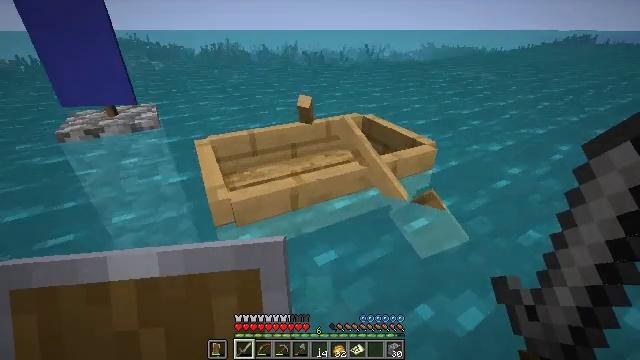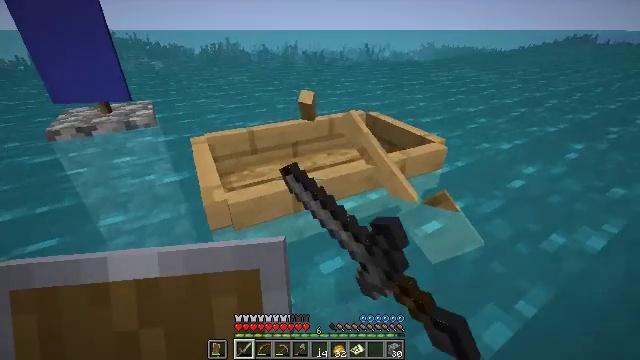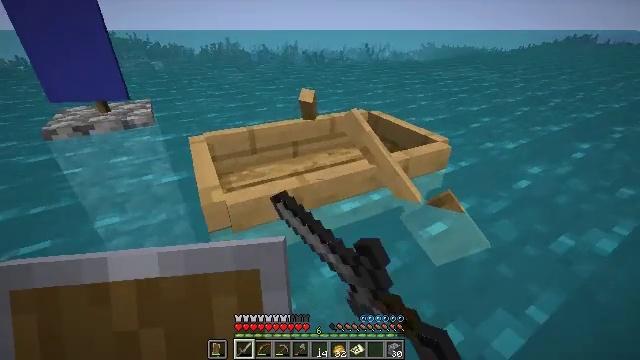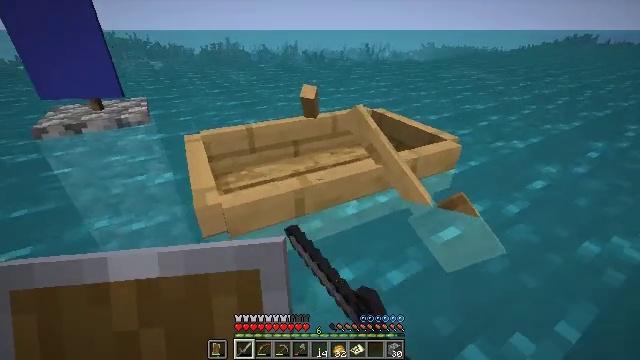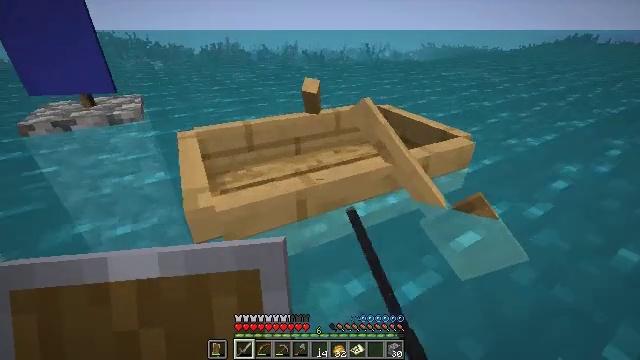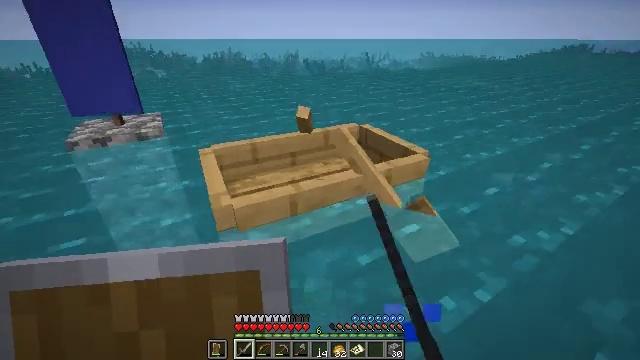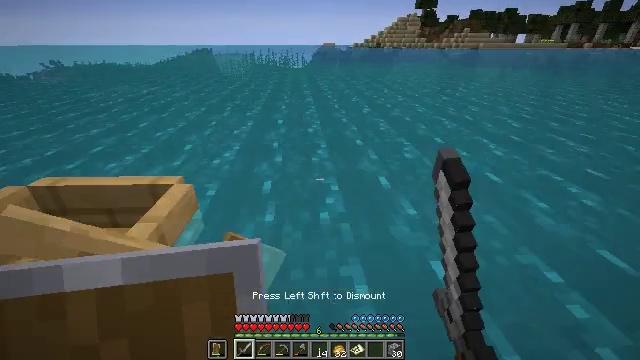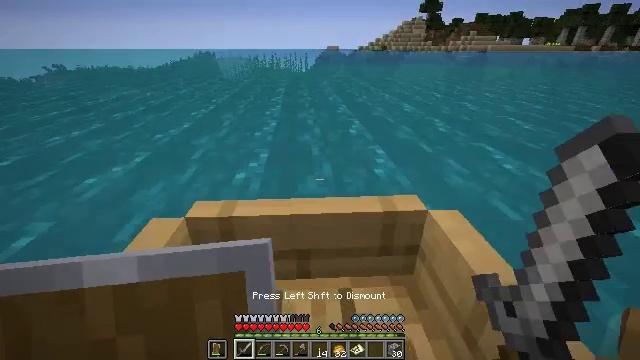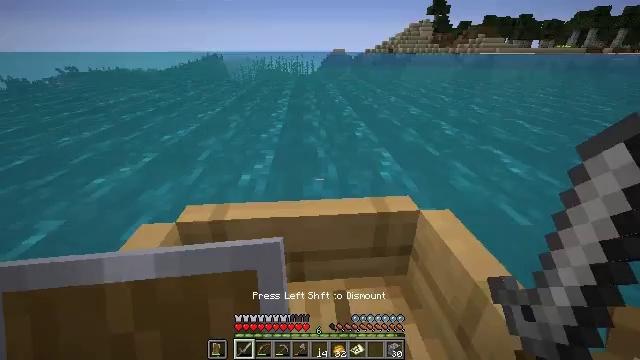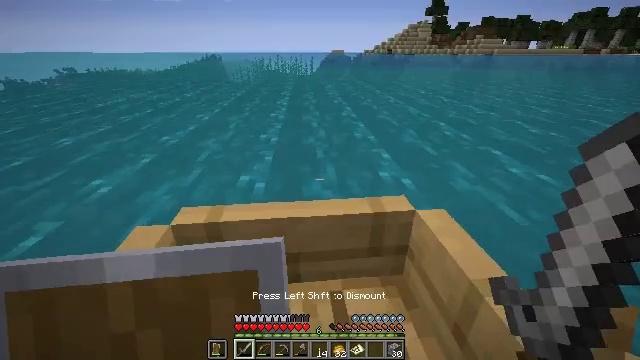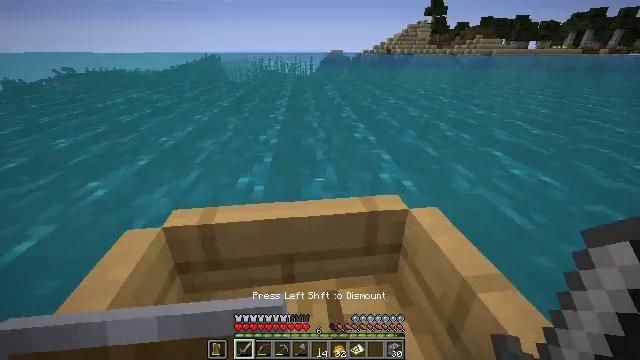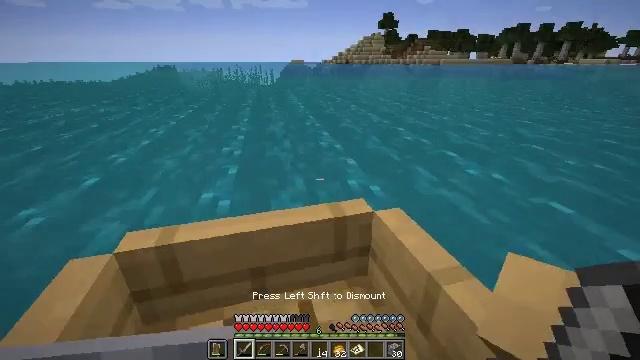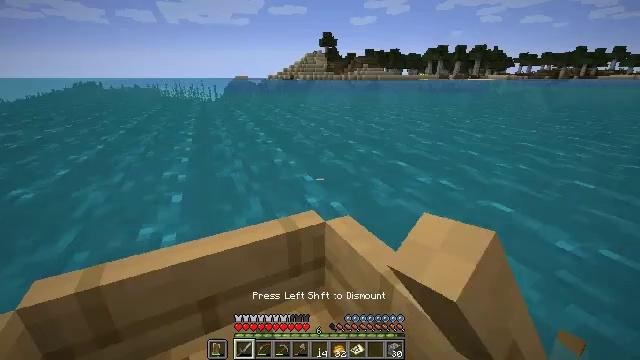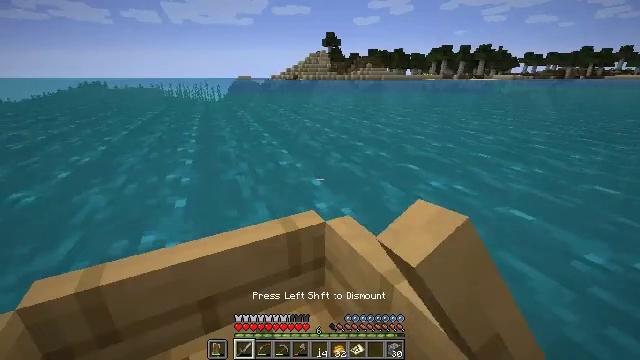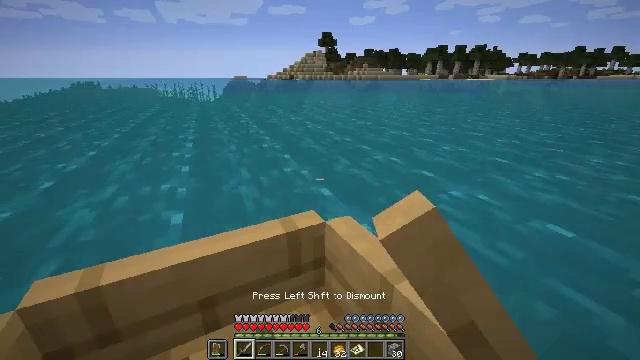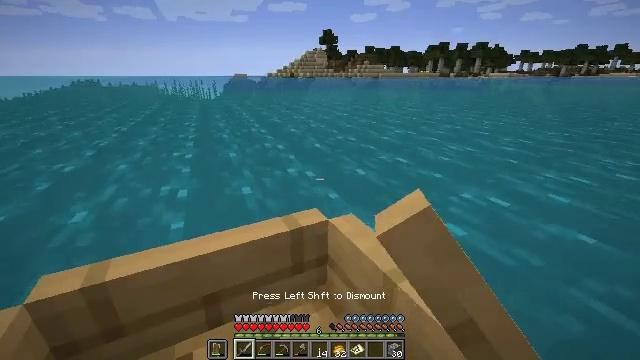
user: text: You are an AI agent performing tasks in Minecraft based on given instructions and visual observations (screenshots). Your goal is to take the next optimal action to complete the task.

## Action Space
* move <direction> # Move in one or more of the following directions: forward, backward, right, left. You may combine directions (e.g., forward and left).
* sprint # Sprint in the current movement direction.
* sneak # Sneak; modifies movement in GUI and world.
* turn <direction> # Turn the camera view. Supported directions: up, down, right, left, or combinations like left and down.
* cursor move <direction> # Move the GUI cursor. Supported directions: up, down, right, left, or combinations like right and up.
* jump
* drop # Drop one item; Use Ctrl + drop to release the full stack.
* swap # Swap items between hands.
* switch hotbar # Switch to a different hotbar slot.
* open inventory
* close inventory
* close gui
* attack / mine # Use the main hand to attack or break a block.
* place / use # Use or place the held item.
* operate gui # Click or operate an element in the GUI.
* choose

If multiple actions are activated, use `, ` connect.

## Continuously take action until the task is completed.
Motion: motion action
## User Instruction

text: Dig up some sand.
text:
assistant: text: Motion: move forward, use / place
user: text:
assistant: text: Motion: move forward
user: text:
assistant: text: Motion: no_op
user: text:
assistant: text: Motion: no_op
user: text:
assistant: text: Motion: no_op
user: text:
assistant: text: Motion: turn right and up
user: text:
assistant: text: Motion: turn right
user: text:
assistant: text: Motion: turn right
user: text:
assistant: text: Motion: move forward, turn right
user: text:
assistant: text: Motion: move forward, turn right
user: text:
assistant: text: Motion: move forward, turn right and up
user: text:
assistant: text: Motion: move forward and move right, turn right and up
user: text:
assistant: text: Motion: move forward and move right
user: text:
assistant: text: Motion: move forward and move right
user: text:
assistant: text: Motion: move forward and move right
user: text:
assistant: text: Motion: move forward and move right
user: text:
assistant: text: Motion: move forward and move right
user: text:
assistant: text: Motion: move forward and move right
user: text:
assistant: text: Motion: move forward and move right
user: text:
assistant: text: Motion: move forward and move right
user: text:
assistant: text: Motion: move forward and move right
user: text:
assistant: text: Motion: move forward and move right
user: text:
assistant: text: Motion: move forward and move right
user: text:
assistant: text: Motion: move forward and move right
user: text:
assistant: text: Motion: move forward and move right
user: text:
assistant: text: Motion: move forward and move right
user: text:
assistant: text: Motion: move forward and move right
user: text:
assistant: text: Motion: move forward
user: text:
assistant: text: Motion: move forward
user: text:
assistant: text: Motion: move forward and move right